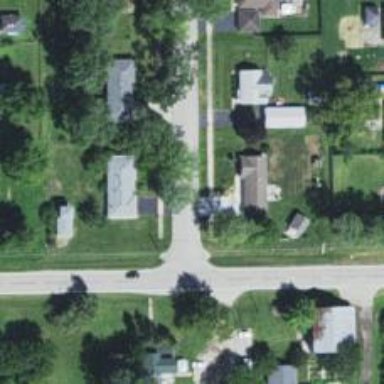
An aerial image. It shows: Residential road.